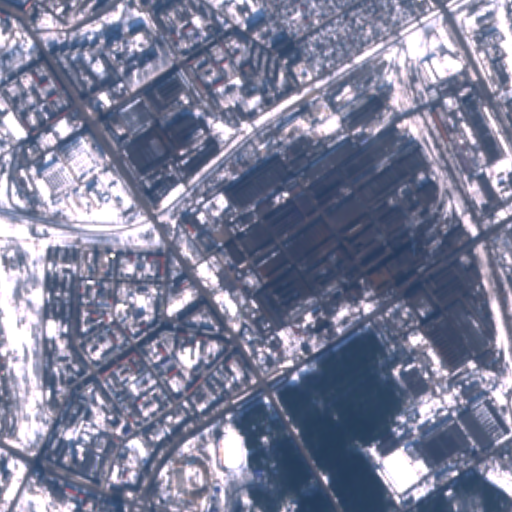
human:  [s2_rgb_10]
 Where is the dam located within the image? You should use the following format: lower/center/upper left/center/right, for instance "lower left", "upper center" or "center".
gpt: The dam is located in the left of the image.
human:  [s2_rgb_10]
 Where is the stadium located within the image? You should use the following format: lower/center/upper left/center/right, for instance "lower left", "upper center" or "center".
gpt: The stadium is located in the lower center of the image.
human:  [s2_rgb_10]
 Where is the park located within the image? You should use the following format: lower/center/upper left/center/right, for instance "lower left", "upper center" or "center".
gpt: There is no park in the image.